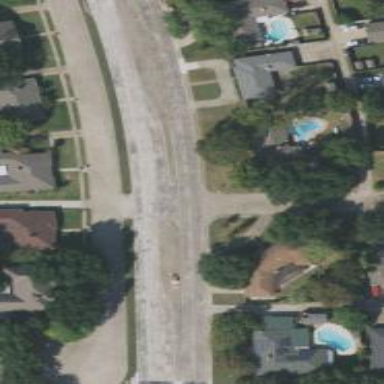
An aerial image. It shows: Secondary road with asphalt surface.